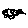
Label: car